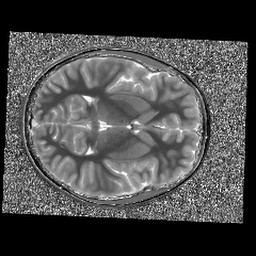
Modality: T1map
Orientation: axial
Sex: female
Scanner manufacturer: siemens
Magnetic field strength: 3 T
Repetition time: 5 s
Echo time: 0.00368 s